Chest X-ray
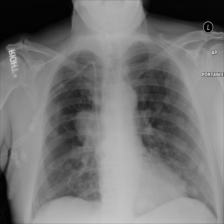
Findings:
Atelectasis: negative
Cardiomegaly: negative
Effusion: negative
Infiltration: negative
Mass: positive
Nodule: negative
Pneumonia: negative
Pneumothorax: negative
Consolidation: negative
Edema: negative
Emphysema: negative
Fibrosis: negative
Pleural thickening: negative
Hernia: negative